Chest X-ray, AP view. Patient: 68 years old, sex M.
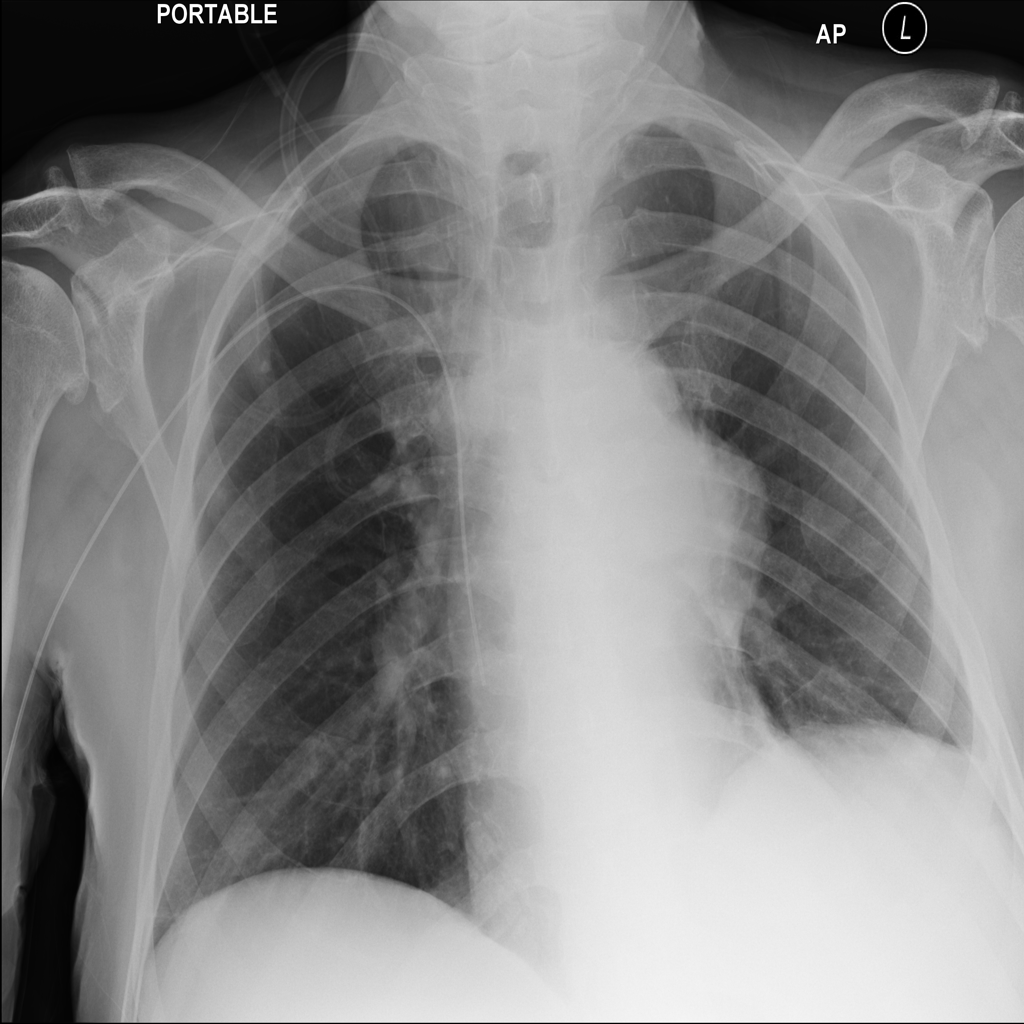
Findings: No Finding